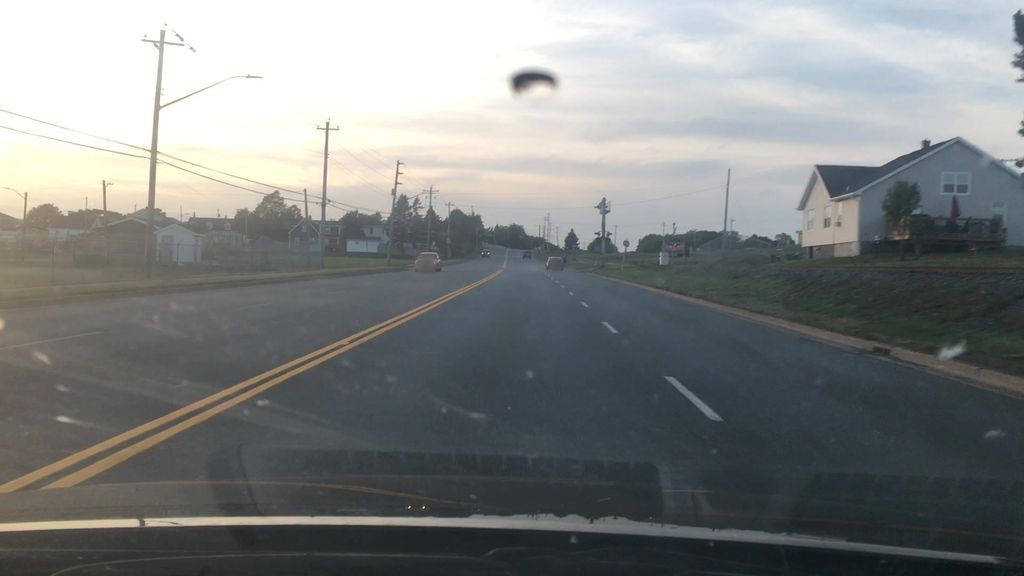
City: halifax